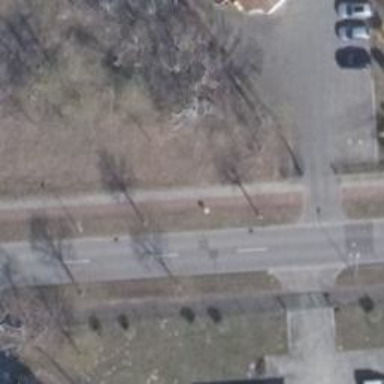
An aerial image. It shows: Beautiful avenue lined with deciduous broadleaved trees.